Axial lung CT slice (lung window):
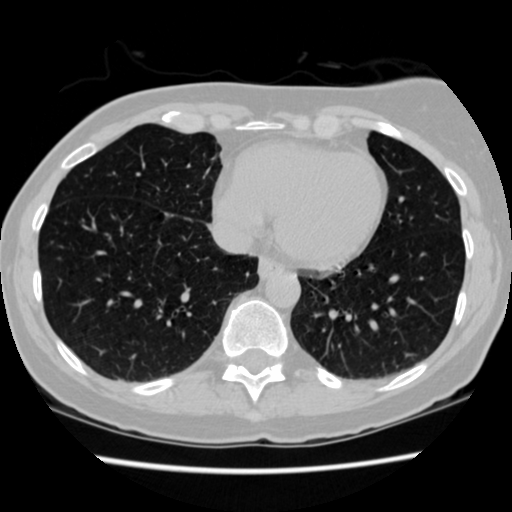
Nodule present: no